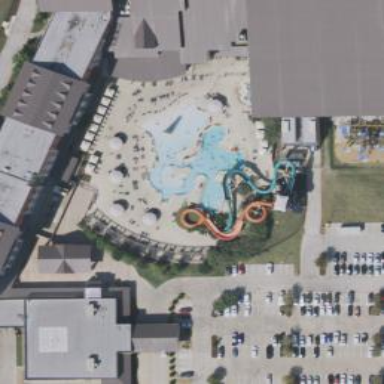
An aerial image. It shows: Water slide attraction.